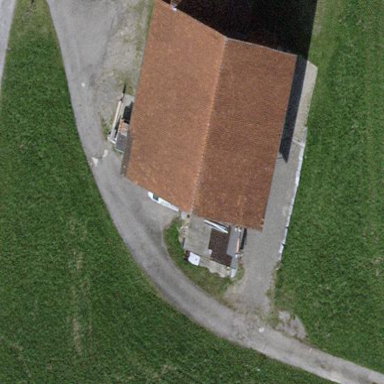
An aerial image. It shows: Farm building.